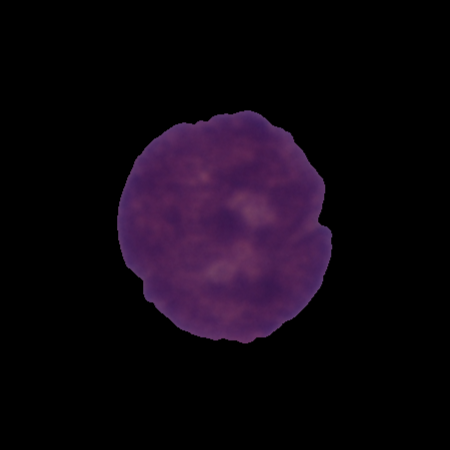
Label: cancer